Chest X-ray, AP view. Patient: 57 years old, sex M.
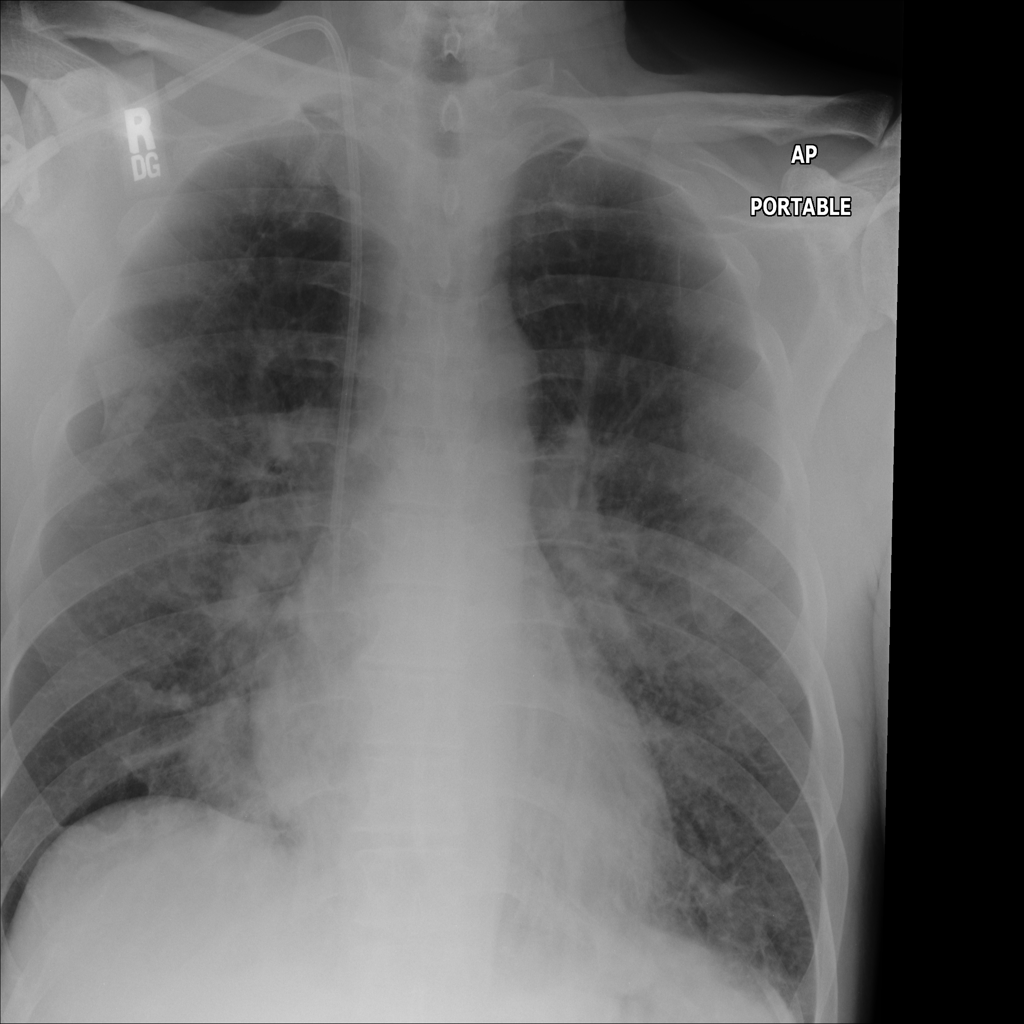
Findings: Consolidation, Edema, Effusion, Infiltration, Mass